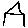
Label: house